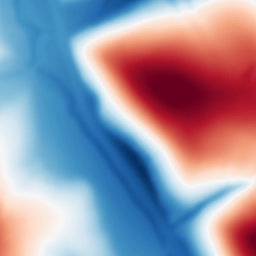
Category: multiscale
Decomposition family: dog
Decomposition parameters: sigma_low: 3
sigma_high: 100
Upsampling method: edge_directed
Upsampling parameters: scale: 2
Upsampling scale: 2